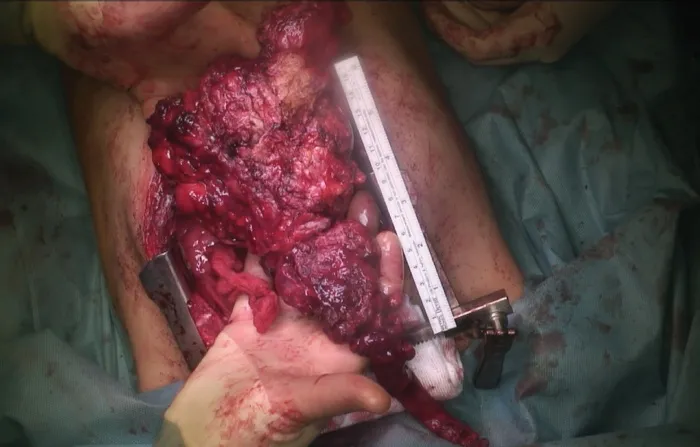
Clinical appearance of the calcifying fibrous tumor during median sternotomy.
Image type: medical_photograph (other_medical_photograph)